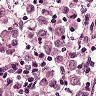
Metastatic tissue present: yes